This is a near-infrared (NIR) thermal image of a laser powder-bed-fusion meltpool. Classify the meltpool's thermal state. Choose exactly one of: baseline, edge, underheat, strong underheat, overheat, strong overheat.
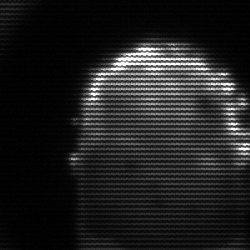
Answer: baseline